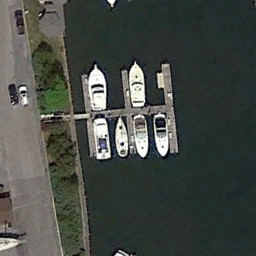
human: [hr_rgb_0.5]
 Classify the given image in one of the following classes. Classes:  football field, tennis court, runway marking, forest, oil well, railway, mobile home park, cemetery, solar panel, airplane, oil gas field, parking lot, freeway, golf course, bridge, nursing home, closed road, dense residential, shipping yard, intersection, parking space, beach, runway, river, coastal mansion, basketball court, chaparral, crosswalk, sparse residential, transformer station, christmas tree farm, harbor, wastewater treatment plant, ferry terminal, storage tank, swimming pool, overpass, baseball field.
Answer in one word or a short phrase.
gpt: ferry terminal